Question: I've been working on a site for a doctors office. I'm pretty good with HTML/CSS and some PHP, but am still trying to learn Javascript/JQuery.
So the easiest way to describe my problem ( my problem, to me at least, is pretty complex) is with an image (If this isn't the best way to describe this, please just tell me and I will describe it more in detail):

I have the PHP code that takes the value (that is the location number) passed to it and inserts the location number into the database along with the time of the time the user.
Here's the PHP code:
'''
<?php
date_default_timezone_set('America/Denver');
$apptid = $_REQUEST['apptid'];
$currentlocation = $_REQUEST['currentlocation'];
$currentlocationstart = date("Y-m-d H:i:s");
/*** mysql hostname ***/
$hostname = '******';
/*** mysql username ***/
$username = '***********';
/*** mysql password ***/
$password = '***************';
$conn = new PDO("mysql:host=$hostname;dbname=sv", $username, $password);
/*** The SQL SELECT statement ***/
$sql = "UPDATE schedule SET currentlocation = ?, currentlocationstart = ? WHERE apptid= ? ";
$q = $conn->prepare($sql);
$q->execute(array($currentlocation,$currentlocationstart, $apptid));
?>
'''
Here is the html code (which is filled with a little php, to populate):
'''
$sql = "SELECT * FROM locations order by patientlocation ASC";
echo "<td><select name=location>";
foreach ($dbloc->query($sql) as $row2)
{
echo "<option>".$row2['patientlocation']."</option>";
}
echo "<option value='Check Out'>Check Out</option>";
echo "</select></td>";
'''
So the problem I have is how to do this with Javascript/JQuery and if my php will work with the Javascript/Jquery. I'd also like to store everything from the initial "Check In" button to when the user hits check out.
Another problem is I need this to happen automatically with AJAX, instead of refreshing the page a lot of times.
Thanks so much for all and any help. If I didn't explain my problem well enough, please tell me and I'll fill in more details!
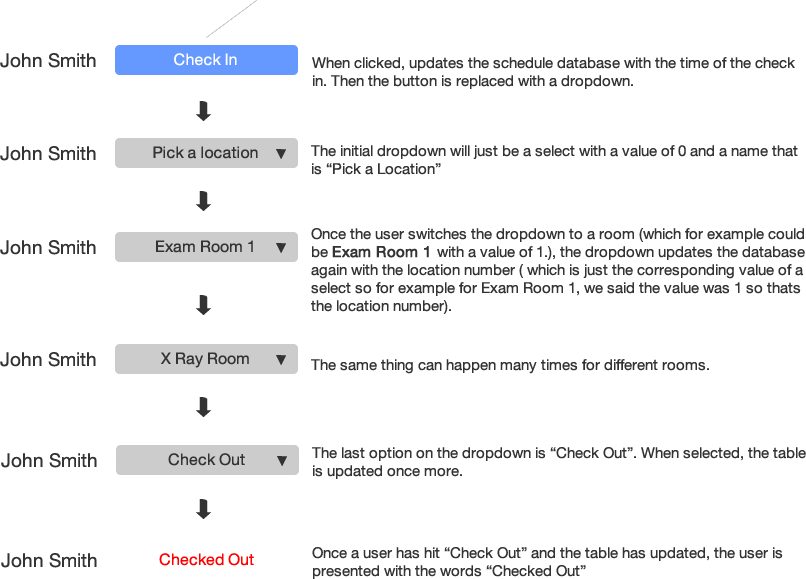
Answer: just a quick question first off, are you able to make the fields into one form instead of having them disappear onchange?
That way when they click check in you can make the form appear, they fill it in, and when they press checkout at the bottom of the form we can use AJAX to submit the form and display a response.
So that would be something like:
'''
<script type="text/javascript">
$(document).ready(function() {
// Hide the form on load
$('#myForm').hide();
// Hide the completed message
$('#finished').show();
});
// When someone clicks checkin this function will be called
$('#checkIn').click(function(){
$e = $(this);
$.ajax({
type: "POST",
url: "[URL OF PHP PAGE HERE]", // this page should add date to the database
data: "checkIn="+$(this).val(), // This will send $_POST['checkIn']
success: function(){
// Display the form once the AJAX is finished
$('#myForm').show();
}
});
});
// This function will be called when someone uses the select field
$('.[yourClassName]').change(function(){
$e = $(this);
$.ajax({
type: "POST",
url: "[URL OF PHP PAGE HERE]",
data: "yourFieldName="+$(this).val(),
success: function(){
// Display the form once the AJAX is finished
alert('Done');
}
});
});
// When someone clicks checkOut this function will be called
$('#checkOut').click(function(){
$e = $(this);
$.ajax({
type: "POST",
url: "[URL OF PHP PAGE HERE]", // this page should save data to db
data: "example="+$('select#exampleId').val(),
success: function(){
// Hide the form again
$('#myForm').hide();
// Show the finished div with your success msg
$('#finished').show();
}
});
});
</script>
<input type="button" value="Check In" id="checkIn" />
<form method="post" id="myForm" action="">
// Build the rest of your form here
<select name="example" id="exampleId">
<option value="1">Test</option>
</select>
<input type="button" value="Check Out" id="checkOut" />
</form>
<div id="finished" style="color:#ff0000;">Checked Out</div>
'''
That should be that, except you will of course need to build your own form where my example one is. With the PHP page you send the AJAX to, that should be a regular PHP page which accepts '$_POST' data just like when you post a form normally.